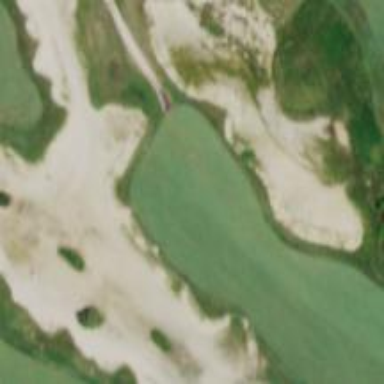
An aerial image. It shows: Sandy area is golf bunker.